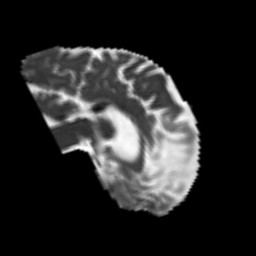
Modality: MD
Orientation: sagittal
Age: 60
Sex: male
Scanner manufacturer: siemens
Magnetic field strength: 3 T
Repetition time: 4.987 s
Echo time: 0.0792 s